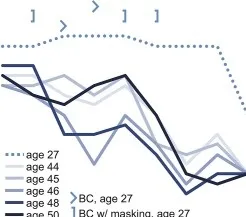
Repeated pure-tone audiometric recordings for the left ear.
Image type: pathology (immunostaining)